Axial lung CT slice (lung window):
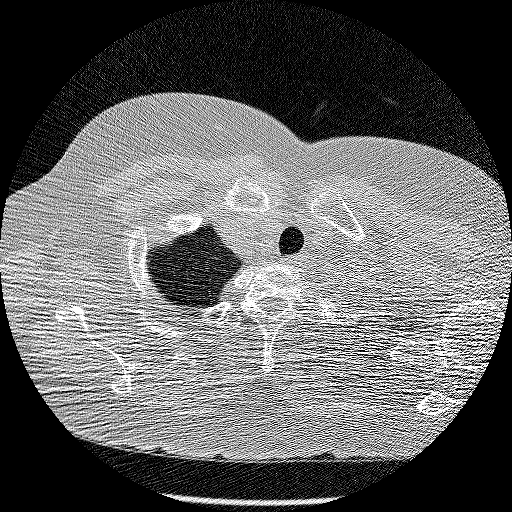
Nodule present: no